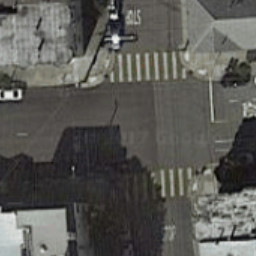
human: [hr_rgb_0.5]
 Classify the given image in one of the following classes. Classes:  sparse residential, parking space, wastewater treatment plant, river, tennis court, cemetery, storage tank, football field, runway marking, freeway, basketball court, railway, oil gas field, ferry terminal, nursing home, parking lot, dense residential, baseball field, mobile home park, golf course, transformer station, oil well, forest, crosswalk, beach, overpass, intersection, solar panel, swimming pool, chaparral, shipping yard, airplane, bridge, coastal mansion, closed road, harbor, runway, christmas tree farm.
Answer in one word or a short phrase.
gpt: crosswalk